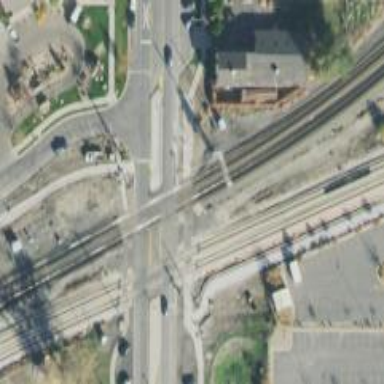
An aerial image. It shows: Railway crossing.